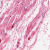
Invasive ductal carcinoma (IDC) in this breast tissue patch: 0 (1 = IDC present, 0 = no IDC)